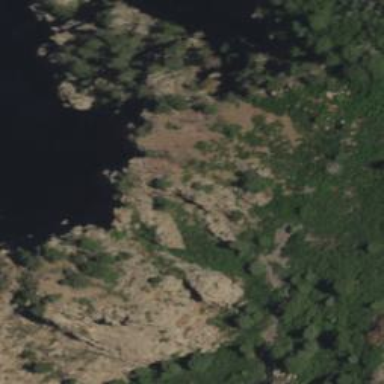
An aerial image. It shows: Natural cliff.